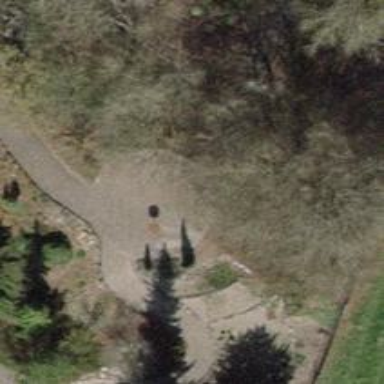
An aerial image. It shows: Bench.